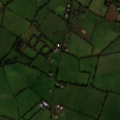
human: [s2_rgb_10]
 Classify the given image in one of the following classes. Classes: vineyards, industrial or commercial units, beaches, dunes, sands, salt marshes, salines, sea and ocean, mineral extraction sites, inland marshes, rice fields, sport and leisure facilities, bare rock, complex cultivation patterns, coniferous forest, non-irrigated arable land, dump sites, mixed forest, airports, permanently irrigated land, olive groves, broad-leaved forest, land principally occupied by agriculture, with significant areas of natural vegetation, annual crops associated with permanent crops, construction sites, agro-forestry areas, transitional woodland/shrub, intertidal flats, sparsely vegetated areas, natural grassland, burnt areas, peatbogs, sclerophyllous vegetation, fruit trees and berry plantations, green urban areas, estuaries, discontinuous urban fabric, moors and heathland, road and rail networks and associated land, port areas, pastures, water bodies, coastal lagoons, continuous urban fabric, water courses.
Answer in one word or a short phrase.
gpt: non-irrigated arable land, pastures